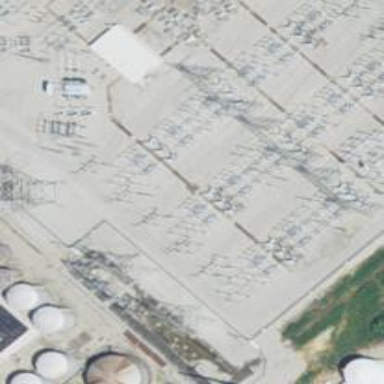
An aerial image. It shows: Switch for power supply.